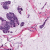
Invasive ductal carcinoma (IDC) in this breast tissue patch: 1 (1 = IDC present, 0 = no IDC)